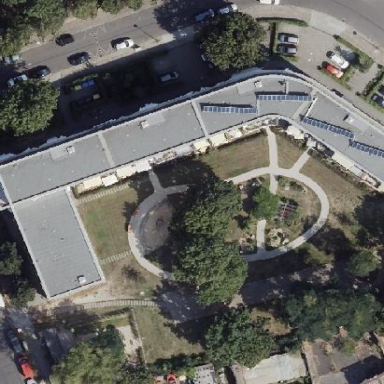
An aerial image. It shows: Building with flat roof.